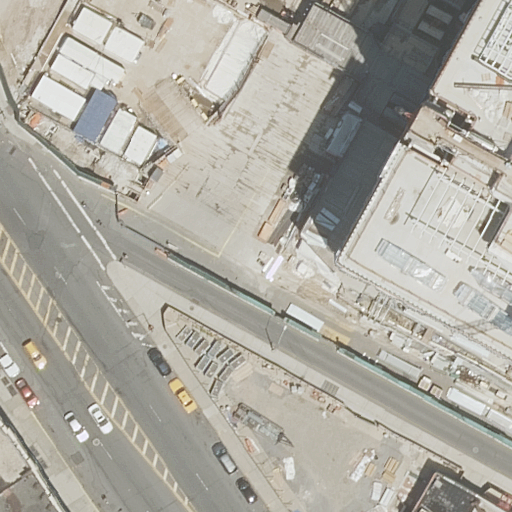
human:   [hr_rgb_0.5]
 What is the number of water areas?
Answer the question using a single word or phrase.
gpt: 0

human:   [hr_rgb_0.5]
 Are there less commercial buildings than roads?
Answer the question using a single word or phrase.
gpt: yes

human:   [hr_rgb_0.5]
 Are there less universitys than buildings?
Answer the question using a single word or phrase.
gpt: yes

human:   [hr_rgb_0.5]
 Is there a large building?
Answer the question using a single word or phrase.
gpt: yes

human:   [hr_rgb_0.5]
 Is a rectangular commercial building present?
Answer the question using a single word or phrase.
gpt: no

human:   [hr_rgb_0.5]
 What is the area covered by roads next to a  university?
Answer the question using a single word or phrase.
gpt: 0m2

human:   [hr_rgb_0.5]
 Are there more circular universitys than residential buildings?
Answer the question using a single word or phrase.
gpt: no

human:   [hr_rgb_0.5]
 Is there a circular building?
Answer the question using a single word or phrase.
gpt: no

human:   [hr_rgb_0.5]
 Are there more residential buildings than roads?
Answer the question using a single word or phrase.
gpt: yes

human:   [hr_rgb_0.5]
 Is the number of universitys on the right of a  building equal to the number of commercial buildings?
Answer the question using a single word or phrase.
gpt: no

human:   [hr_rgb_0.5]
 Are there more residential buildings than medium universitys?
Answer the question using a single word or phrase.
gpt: yes

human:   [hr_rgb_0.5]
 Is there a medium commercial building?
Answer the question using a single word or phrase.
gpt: no

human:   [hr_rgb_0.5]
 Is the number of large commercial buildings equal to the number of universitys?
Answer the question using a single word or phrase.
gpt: no

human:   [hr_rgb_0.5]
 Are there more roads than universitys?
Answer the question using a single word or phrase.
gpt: no

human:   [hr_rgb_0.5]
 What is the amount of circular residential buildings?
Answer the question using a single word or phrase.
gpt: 0

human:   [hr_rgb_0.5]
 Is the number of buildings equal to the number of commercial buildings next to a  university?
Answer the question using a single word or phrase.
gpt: no

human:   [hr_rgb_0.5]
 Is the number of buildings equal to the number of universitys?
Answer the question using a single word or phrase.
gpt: no

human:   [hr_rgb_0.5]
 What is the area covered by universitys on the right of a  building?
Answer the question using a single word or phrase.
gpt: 11918m2

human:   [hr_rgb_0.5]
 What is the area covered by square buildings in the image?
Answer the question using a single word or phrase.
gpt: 0m2

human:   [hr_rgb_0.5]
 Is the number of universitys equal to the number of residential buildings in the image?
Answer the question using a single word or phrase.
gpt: no

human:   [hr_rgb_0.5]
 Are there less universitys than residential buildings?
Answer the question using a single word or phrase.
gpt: yes

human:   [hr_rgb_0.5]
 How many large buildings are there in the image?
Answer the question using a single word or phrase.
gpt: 2

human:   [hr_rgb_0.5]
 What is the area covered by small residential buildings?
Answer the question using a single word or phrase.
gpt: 0m2

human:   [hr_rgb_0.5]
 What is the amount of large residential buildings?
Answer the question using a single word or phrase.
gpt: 2

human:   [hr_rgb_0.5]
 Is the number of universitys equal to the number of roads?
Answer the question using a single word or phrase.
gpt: yes

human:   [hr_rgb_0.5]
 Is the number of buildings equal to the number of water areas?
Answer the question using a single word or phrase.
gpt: no

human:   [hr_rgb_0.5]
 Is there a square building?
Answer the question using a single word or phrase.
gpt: no

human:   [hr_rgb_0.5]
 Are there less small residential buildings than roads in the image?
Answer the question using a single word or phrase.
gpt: yes

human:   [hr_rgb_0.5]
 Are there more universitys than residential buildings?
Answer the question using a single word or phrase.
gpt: no

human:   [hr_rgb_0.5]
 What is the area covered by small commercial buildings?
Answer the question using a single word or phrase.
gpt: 0m2

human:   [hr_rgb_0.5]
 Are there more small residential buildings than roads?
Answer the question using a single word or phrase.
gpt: no

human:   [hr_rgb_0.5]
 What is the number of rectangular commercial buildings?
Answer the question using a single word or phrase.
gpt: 0

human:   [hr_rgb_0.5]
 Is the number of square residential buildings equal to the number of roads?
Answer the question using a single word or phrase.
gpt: no

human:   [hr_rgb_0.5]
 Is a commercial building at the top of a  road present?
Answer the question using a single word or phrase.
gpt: no

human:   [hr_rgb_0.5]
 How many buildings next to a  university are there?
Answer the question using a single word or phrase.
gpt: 3

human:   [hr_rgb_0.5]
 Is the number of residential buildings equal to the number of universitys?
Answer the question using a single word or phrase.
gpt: no